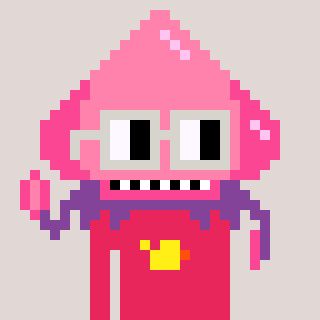
a pixel art character with square light gray glasses, a squid-shaped head and a redpinkish-colored body on a warm background